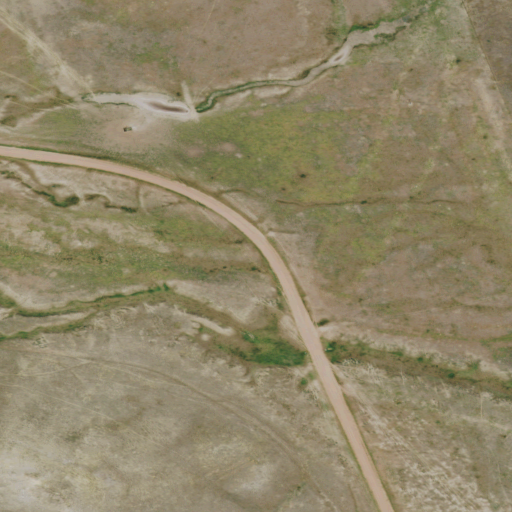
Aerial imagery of valley in Montana named Fricker Draw containing grassland and shrub